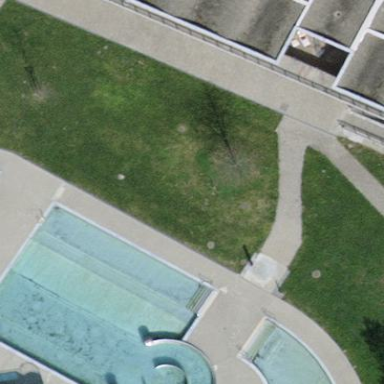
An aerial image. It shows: Wading swimming pool in the leisure land.